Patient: sex F, age 65
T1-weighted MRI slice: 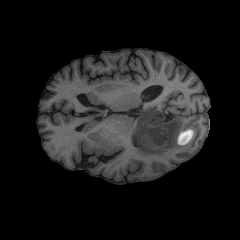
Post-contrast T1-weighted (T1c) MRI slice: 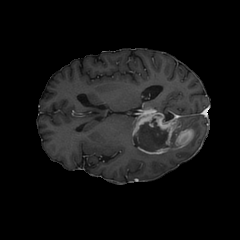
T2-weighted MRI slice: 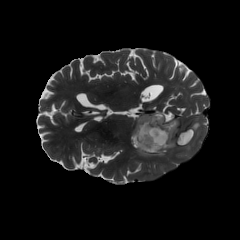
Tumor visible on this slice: yes
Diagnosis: Glioblastoma, IDH-wildtype
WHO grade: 4